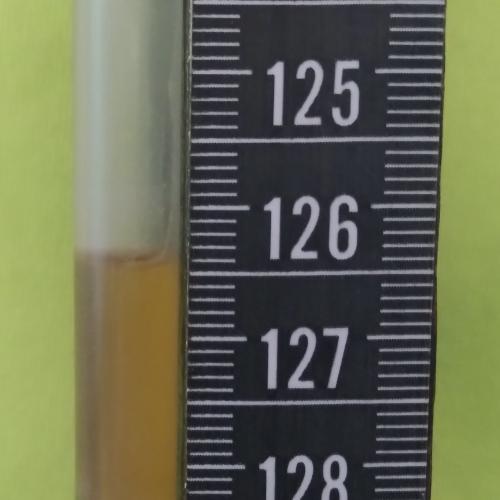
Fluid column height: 126.4 cm